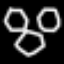
Label: octagon